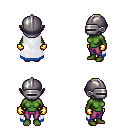
a pixel art fantasy rpg character, female body template, orc, green skin, white trimmed cape, magenta pants, gold short mohawk hairstyle, metal helm, gold gloves, four views (front, back, left, right), 2x2 character sprite sheet, small pixel art, hard edges, no anti-aliasing